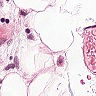
Metastatic tissue present: yes